Question: I want to use fetchdata() in another provider method and initialise variables.

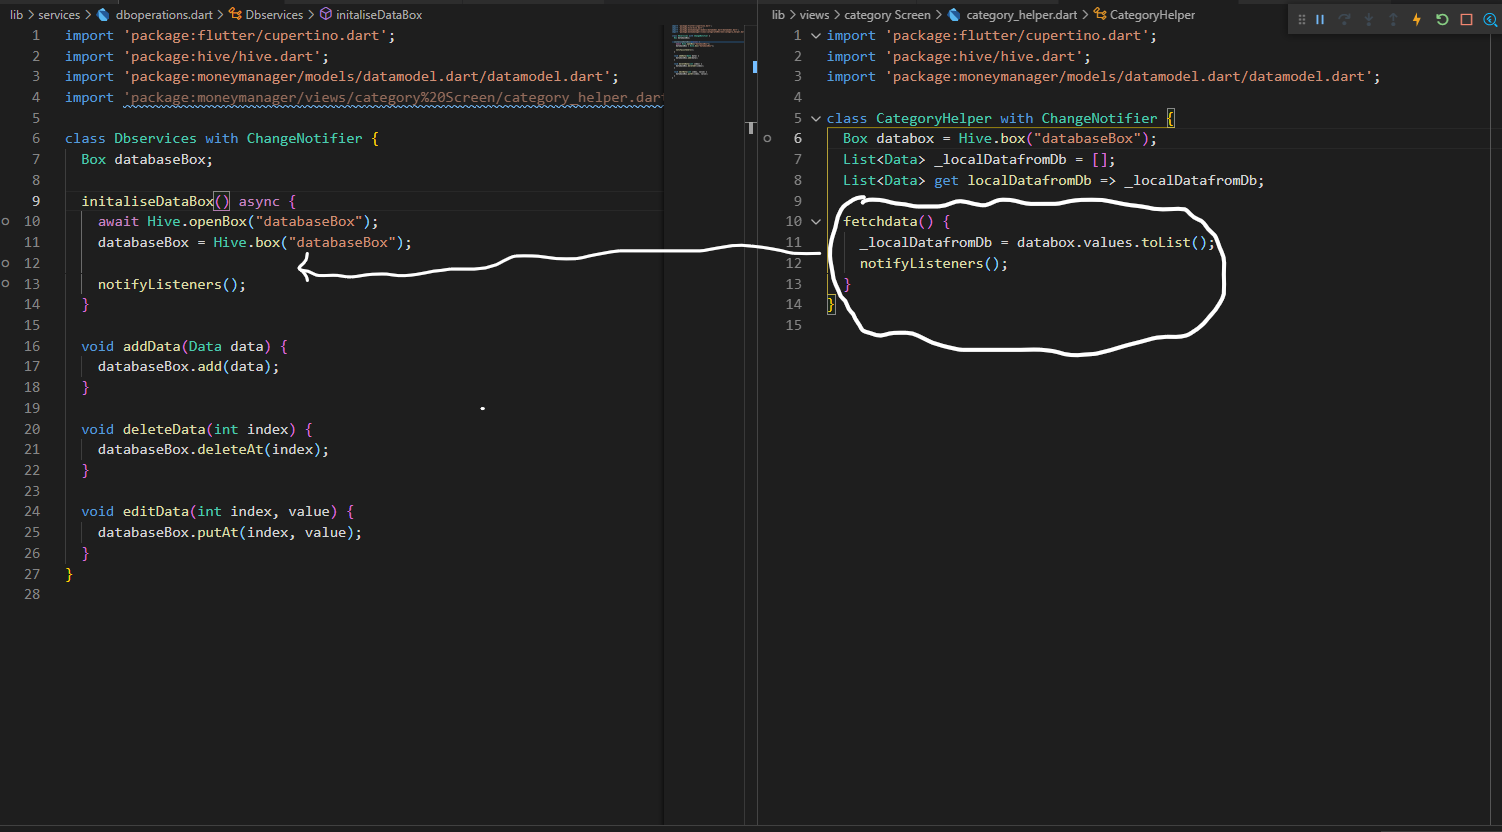
Answer: you can use with
1. Action Class ( FirstModel ) class FirstModel with ChangeNotifier {
List<Strings> _names = ["Sat", "Sat2", "Sat3"];
List<Strings> get names {
return _names ;
}
}
2. Action Class ( SecondModel ) class SecondModel with ChangeNotifier {
SecondModel(this.firstModel);
final FirstModel firstModel;
List<Strings> getNames(){
return firstModel.names;
}
}
In just update the , example below
'''
void main() {
runApp(
MultiProvider(
providers: [
ChangeNotifierProvider<FirstModel>(create: (_) => FirstModel()),
ChangeNotifierProxyProvider0<SecondModel>(
create: (BuildContext context) =>
SecondModel(Provider.of<FirstModel>(context, listen: false)),
update: (BuildContext context, SecondModel secondModel) =>
SecondModel(Provider.of<FirstModel>(context, listen: false)),
),
],
child: MyApp(),
),
);
}
class MyApp extends StatelessWidget {
@override
Widget build(BuildContext context) {
return const MaterialApp(
home: MyHomePage(),
);
}
}
'''
Similar other class also avilable...
For More Information please refer below link...
<URL>